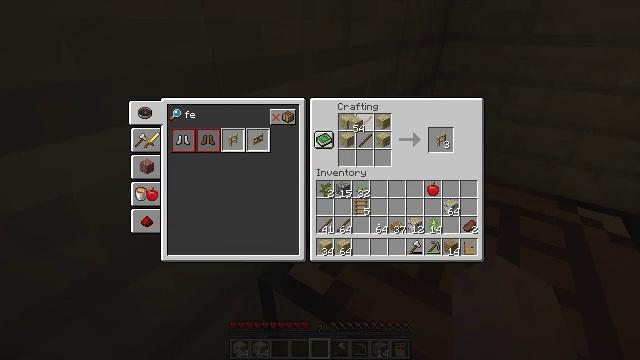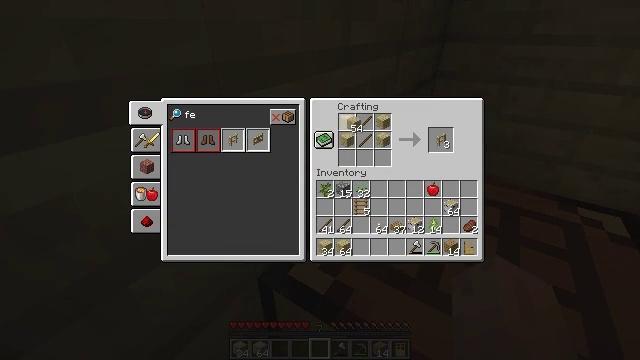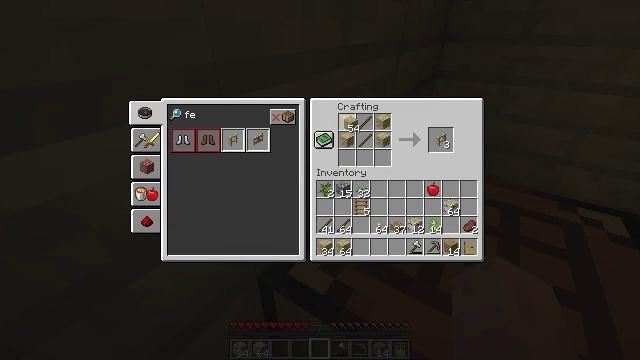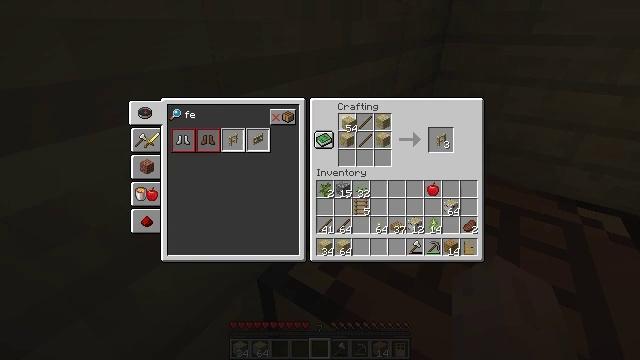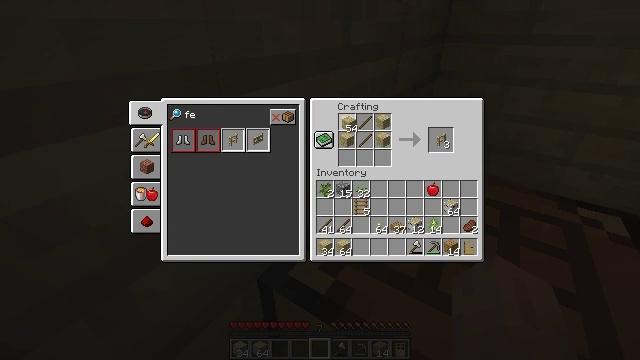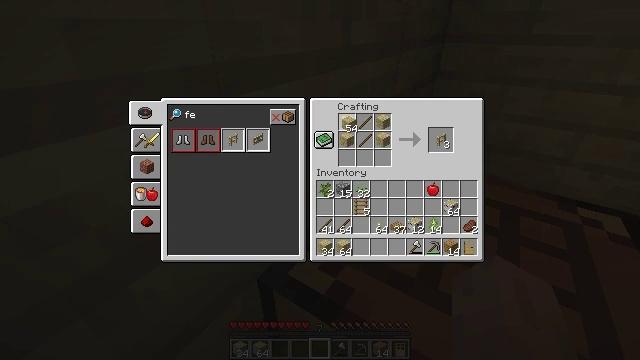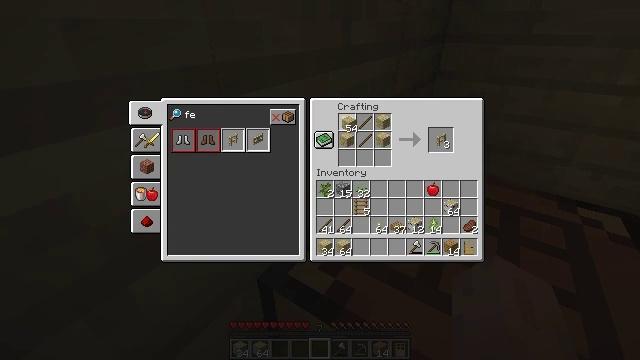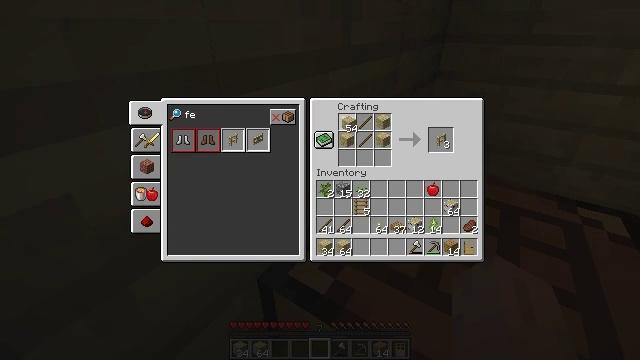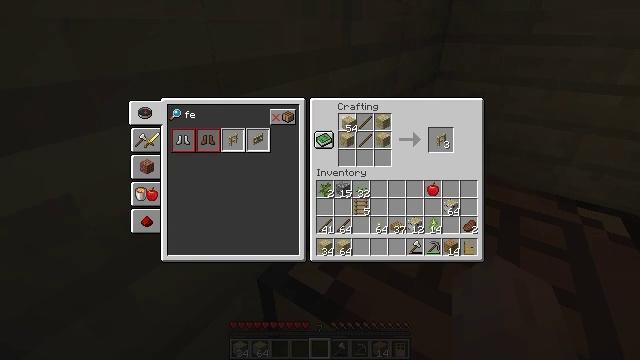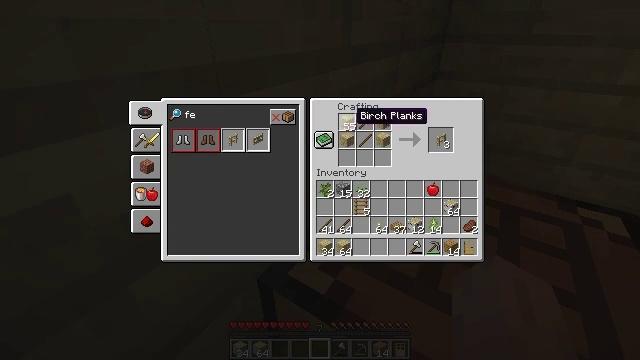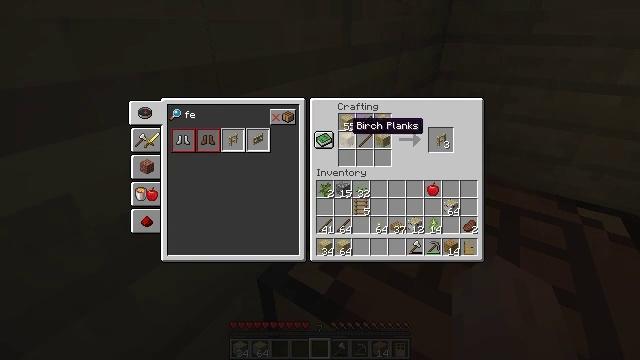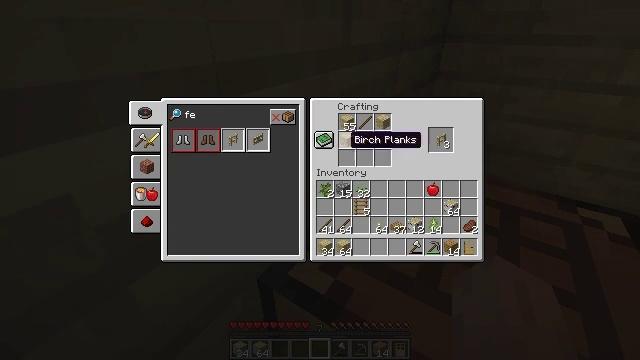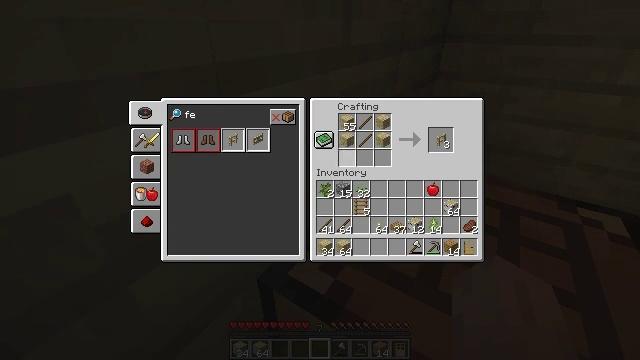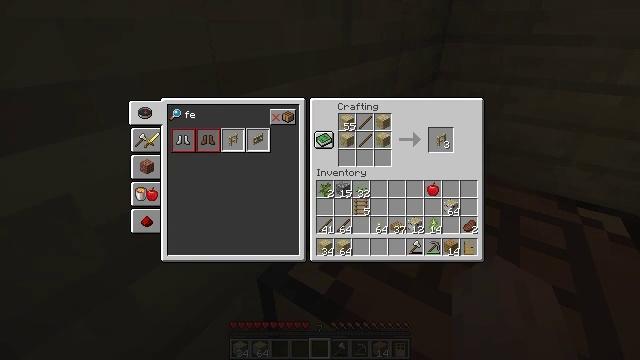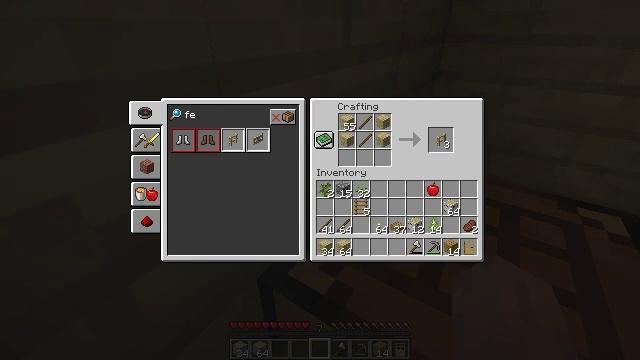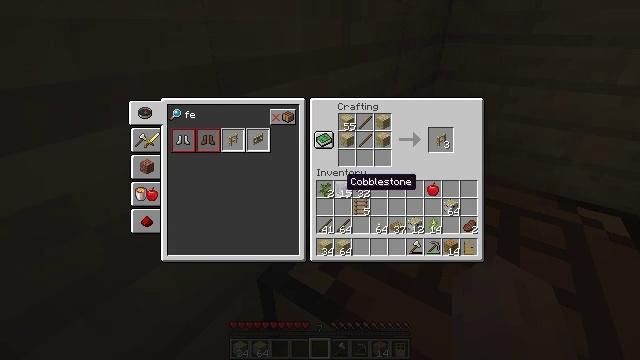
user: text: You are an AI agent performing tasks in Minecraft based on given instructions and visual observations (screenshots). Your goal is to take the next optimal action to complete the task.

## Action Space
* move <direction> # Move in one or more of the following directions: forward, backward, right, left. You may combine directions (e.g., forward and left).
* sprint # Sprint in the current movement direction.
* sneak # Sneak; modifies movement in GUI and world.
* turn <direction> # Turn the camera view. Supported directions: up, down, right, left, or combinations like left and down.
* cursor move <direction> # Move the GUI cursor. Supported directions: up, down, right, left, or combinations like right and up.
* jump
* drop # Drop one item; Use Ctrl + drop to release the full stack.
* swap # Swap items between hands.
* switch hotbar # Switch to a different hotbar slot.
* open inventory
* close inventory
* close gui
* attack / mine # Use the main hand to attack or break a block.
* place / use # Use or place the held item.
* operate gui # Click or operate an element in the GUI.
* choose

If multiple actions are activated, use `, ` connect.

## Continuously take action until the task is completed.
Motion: motion action
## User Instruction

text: To obtain a birch fence, use birch planks and sticks on the crafting table.
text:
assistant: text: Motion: no_op
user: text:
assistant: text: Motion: no_op
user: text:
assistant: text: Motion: no_op
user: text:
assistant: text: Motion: no_op
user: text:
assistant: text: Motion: no_op
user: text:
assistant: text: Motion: operate gui
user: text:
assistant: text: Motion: operate gui
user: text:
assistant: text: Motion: operate gui
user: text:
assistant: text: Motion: no_op
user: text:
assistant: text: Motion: cursor move down
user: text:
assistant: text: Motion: cursor move down
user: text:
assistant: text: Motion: cursor move down
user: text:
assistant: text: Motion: cursor move down
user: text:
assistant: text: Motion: no_op
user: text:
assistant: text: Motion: cursor move down
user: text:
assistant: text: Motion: cursor move down
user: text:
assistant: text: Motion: cursor move down
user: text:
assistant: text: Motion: cursor move down
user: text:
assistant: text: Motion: no_op
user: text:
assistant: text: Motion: no_op
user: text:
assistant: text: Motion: no_op
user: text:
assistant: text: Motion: no_op
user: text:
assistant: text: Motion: no_op
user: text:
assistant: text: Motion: no_op
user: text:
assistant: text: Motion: no_op
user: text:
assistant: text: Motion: no_op
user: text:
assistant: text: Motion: no_op
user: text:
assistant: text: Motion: no_op
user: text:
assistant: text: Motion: no_op
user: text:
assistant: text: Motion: no_op